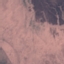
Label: HerbaceousVegetation